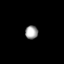
Tissue: lung
Cell type: Epithelial cells
Senescence score: 0.2096
Nuclear area (px): 165
Mean DAPI intensity: 162.43